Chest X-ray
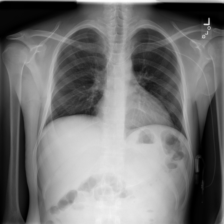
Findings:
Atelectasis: negative
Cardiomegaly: negative
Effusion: negative
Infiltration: negative
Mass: negative
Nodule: negative
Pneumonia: negative
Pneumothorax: negative
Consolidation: negative
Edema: negative
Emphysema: negative
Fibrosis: negative
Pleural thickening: negative
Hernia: negative